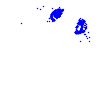
Particle: electron